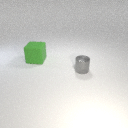
large green rubber cube behind small gray metal cylinder